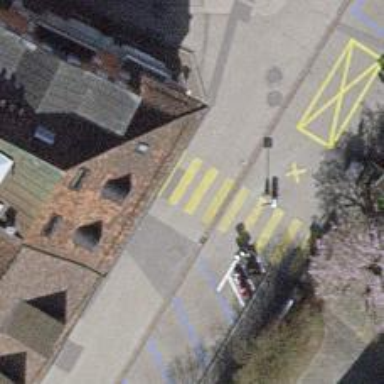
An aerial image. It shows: Zebra crossing on the road.